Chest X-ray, PA view. Patient: 41 years old, sex F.
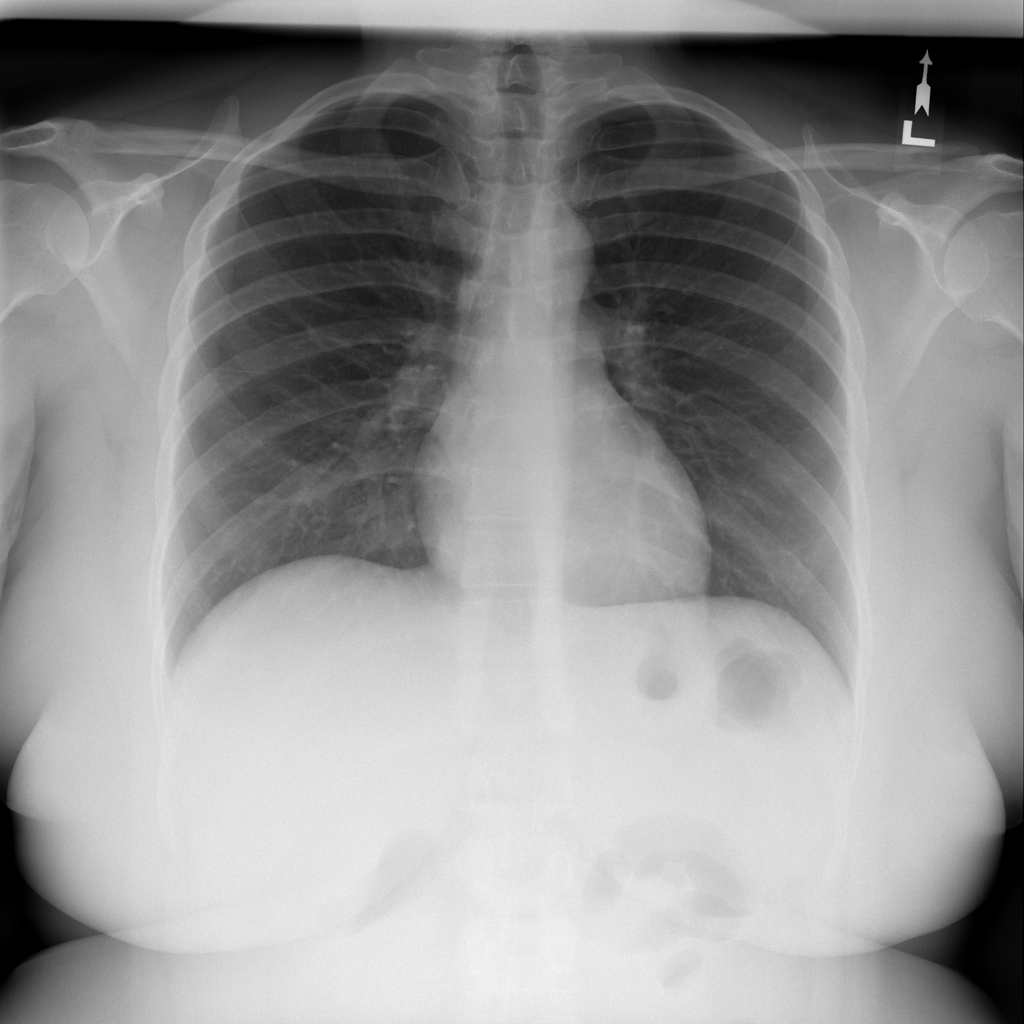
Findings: No Finding